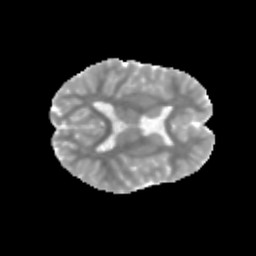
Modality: MD
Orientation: axial
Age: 11
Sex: female
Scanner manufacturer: siemens
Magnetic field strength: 3 T
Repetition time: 3.8 s
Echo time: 0.07 s